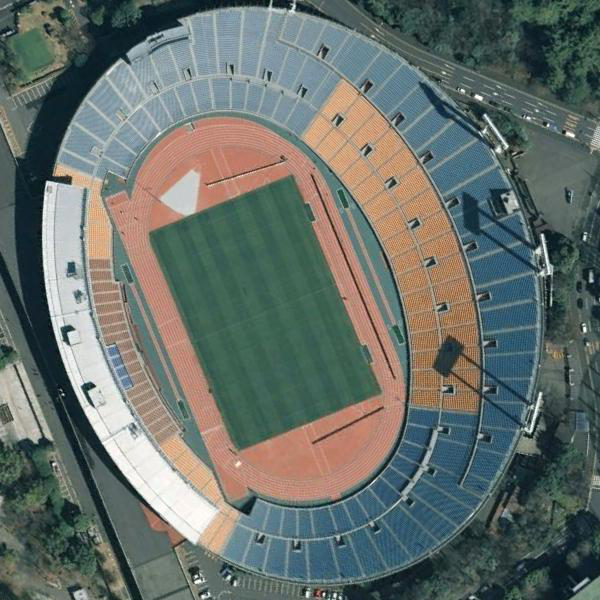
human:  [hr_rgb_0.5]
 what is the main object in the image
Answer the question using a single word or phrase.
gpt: stadium